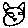
Label: cat